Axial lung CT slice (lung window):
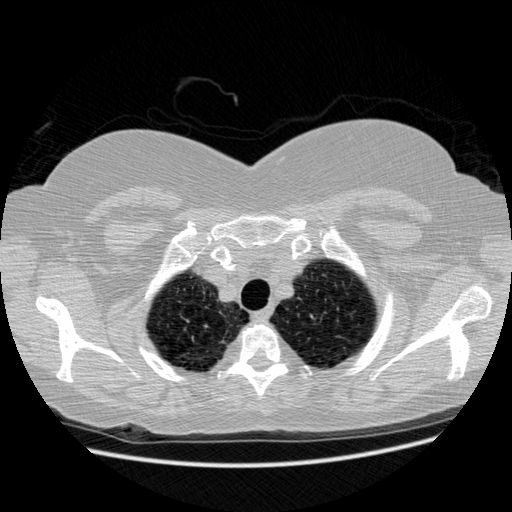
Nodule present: no